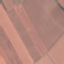
Land use / land cover class: AnnualCrop